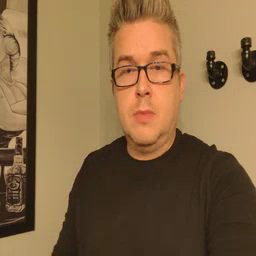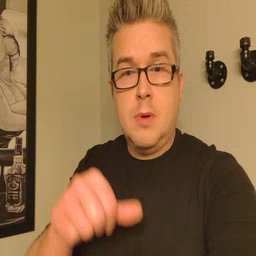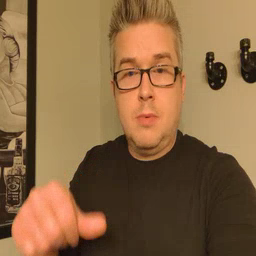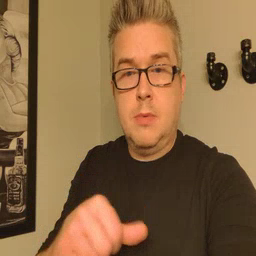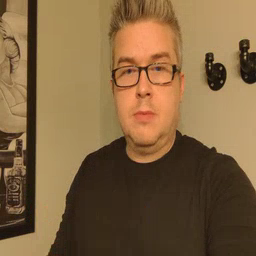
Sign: puzzle